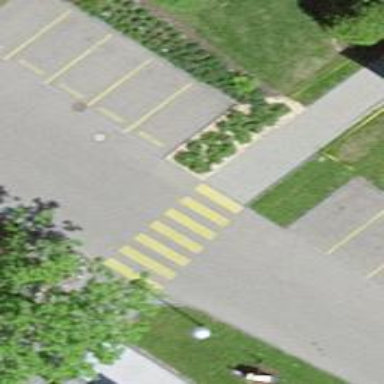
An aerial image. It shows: Uncontrolled zebra crossing on the road.